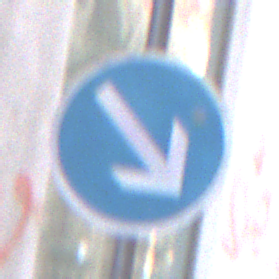
Verkehrszeichen: VorgeschriebeneVorbeifahrtRechts
Umgebung: Outdoor, Urban
Tageszeit: MorningAfternoon
Wetter: PartlyCloudy
Licht: Natural
Jahreszeit: NotSpecified
Kontrast: MediumContrast